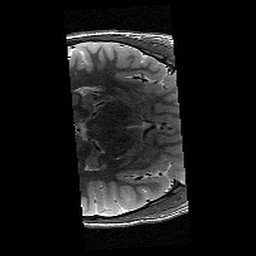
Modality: T2w
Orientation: axial
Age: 12
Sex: male
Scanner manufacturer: siemens
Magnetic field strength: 3 T
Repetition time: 9.23 s
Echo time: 0.067 s